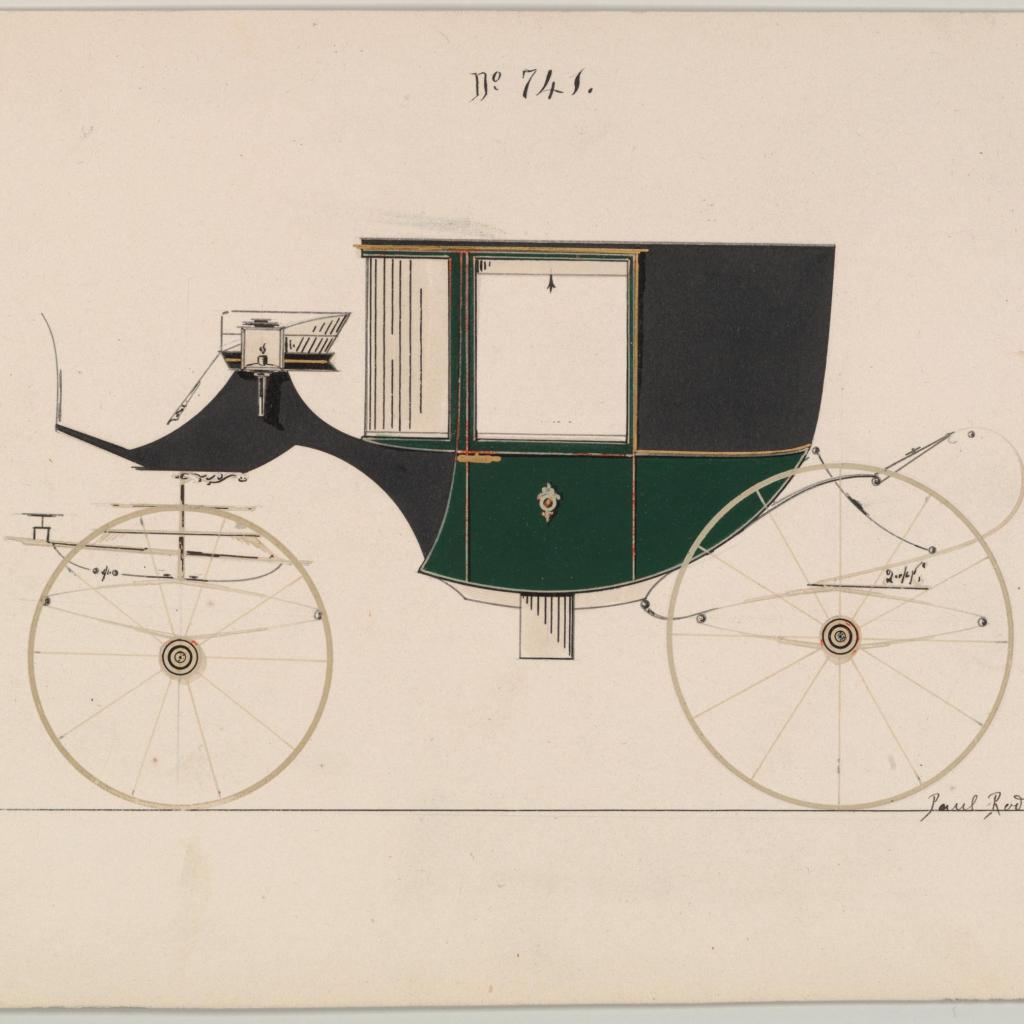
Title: Design for Coupé, no. 741
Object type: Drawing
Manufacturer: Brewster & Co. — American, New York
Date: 1850–70
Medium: Pen and black nink, watercolor and gouache with gum arabic
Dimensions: sheet: 6 x 8 7/16 in. (15.2 x 21.4 cm)
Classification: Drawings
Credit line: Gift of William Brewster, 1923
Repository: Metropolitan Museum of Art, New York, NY